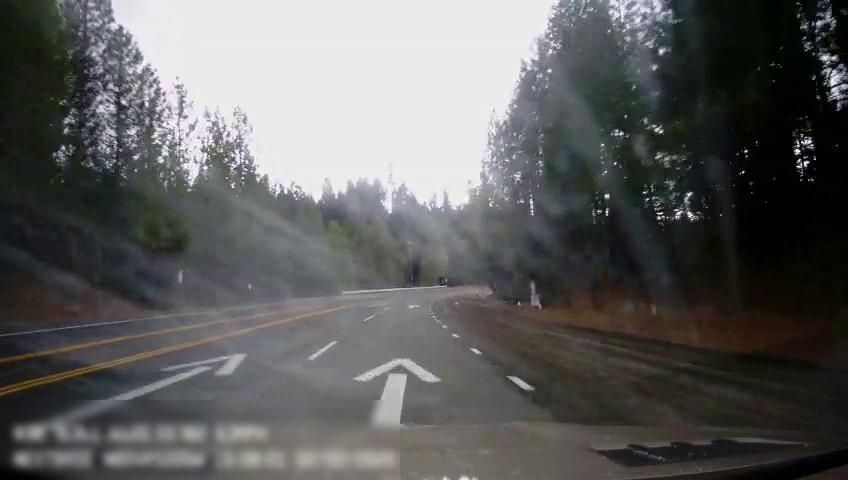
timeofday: Day
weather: Cloudy
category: Drivable Space
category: Lanes | Current Lane
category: Lanes | Current Lane
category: Lanes | Opposite Lane
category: Lanes | Alternate Lane
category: Lanes | Opposite Lane